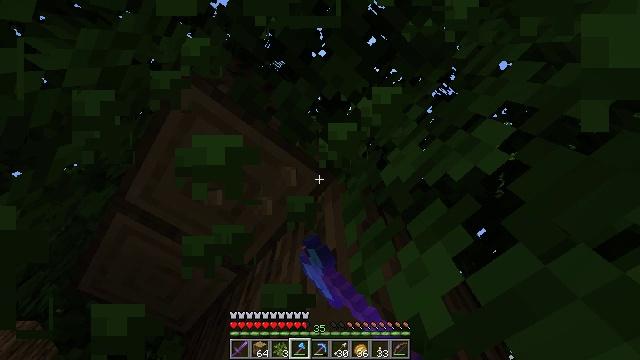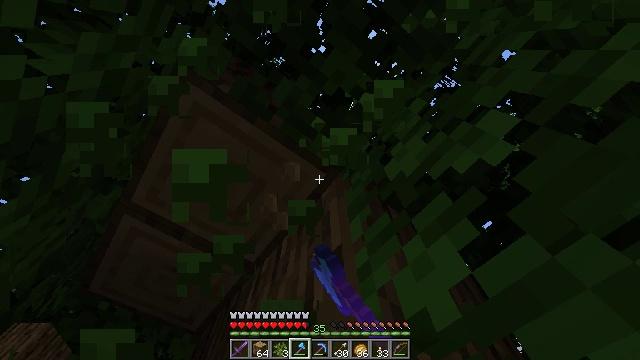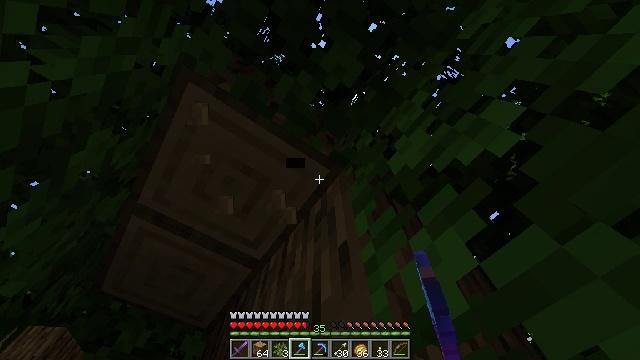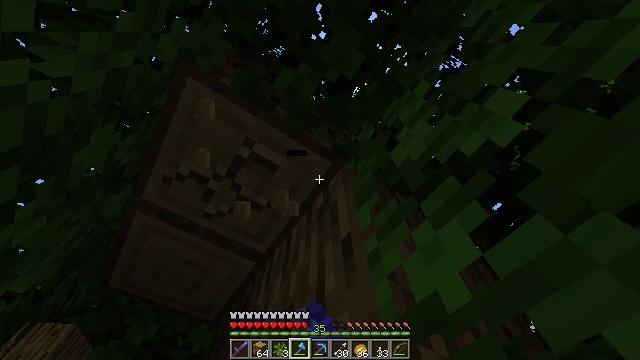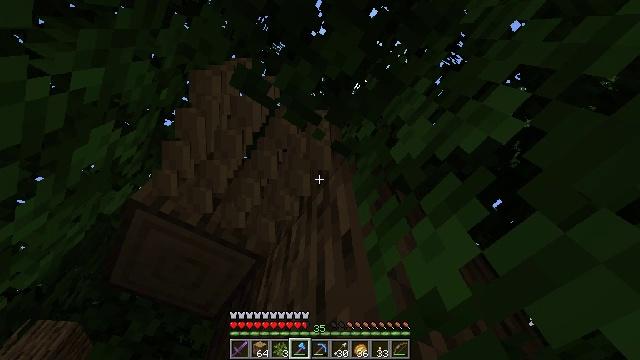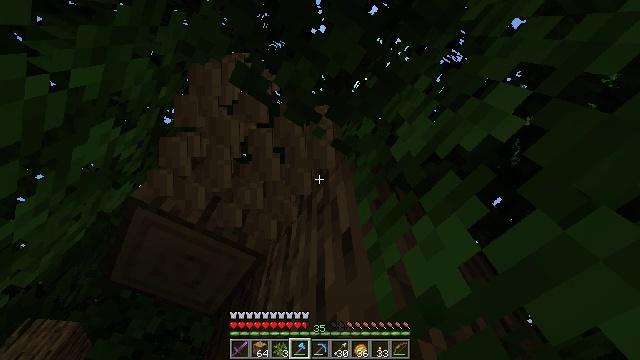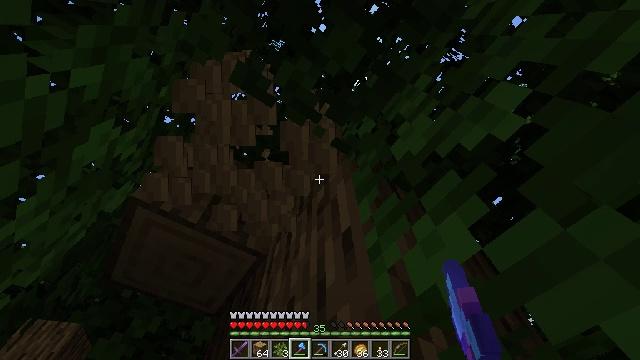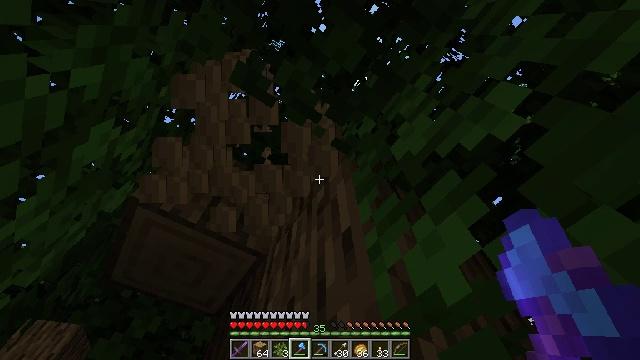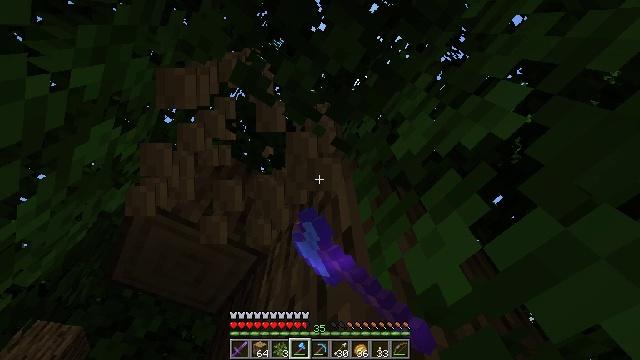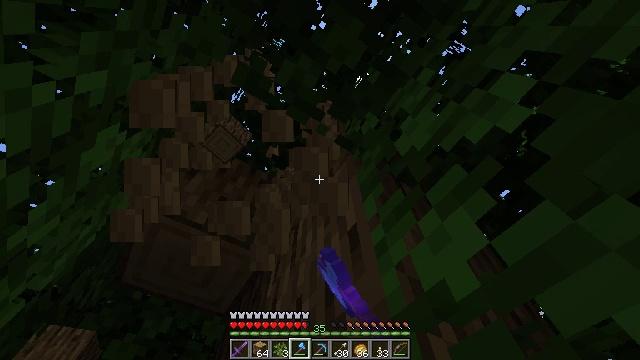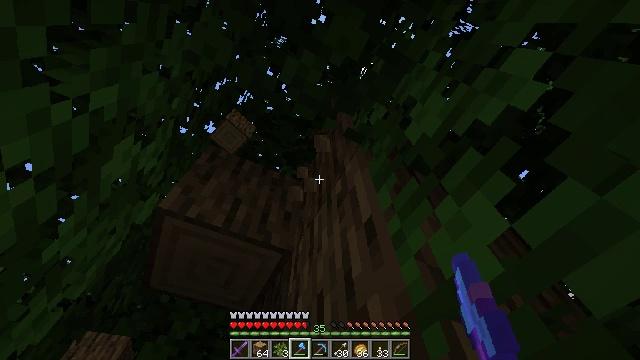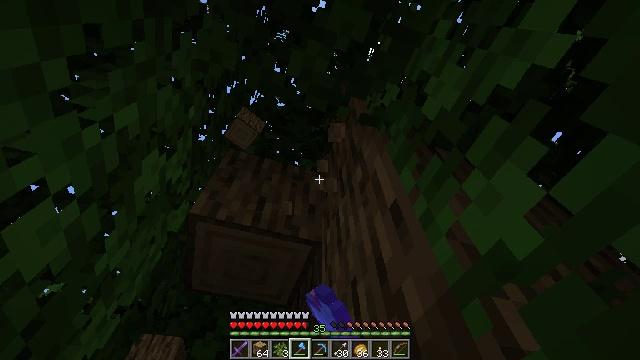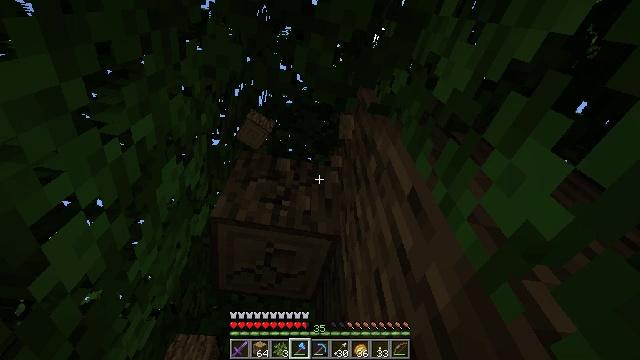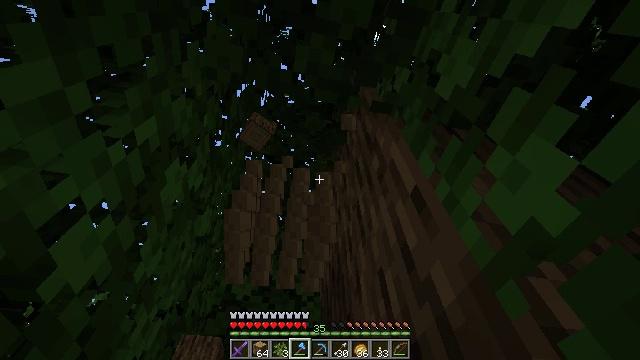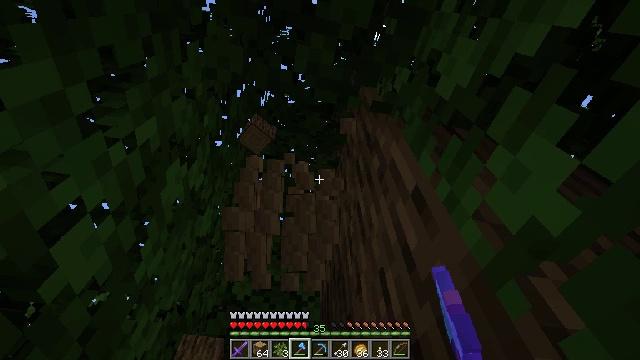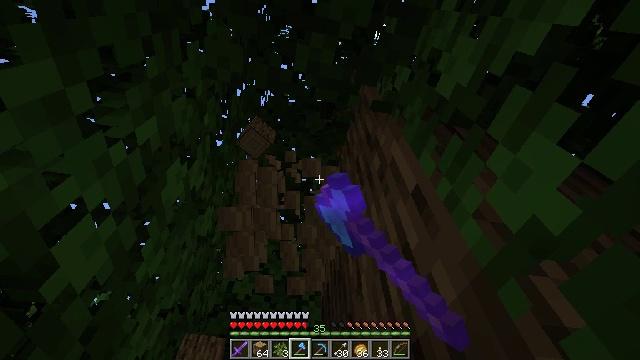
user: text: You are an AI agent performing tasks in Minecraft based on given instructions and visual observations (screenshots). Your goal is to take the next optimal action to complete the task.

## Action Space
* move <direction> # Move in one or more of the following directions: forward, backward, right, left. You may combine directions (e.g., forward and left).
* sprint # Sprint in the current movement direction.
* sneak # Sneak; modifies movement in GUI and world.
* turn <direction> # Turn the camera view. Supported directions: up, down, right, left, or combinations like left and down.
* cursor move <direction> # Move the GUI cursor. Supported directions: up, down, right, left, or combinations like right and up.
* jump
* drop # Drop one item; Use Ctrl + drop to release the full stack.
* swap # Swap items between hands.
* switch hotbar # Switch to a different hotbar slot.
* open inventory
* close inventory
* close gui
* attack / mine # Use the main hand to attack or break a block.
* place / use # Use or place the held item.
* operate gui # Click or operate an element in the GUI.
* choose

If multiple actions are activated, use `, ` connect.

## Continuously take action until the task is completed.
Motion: motion action
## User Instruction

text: Cut down the tree and harvest oak logs.
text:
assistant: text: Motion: turn left, attack / mine
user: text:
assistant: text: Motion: turn left, attack / mine
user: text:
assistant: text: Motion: turn left and down, attack / mine
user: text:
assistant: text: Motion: attack / mine
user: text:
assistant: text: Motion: attack / mine
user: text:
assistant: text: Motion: attack / mine
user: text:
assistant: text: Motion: attack / mine
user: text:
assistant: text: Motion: attack / mine
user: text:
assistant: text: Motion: turn left, attack / mine
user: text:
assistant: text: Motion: turn left and down, attack / mine
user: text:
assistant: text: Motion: turn left and down, attack / mine
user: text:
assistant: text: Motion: turn left and down, attack / mine
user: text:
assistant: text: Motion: turn left, attack / mine
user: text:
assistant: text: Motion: attack / mine
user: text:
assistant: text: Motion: attack / mine
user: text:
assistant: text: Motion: attack / mine
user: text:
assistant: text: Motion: attack / mine
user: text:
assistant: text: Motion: attack / mine
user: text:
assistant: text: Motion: attack / mine
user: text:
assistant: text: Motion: turn down, attack / mine
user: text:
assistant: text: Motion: turn down, attack / mine
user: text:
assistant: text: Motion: turn right and down
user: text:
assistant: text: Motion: move left, turn right and down
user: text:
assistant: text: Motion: move forward and move left, turn down, jump
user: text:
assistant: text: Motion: move forward and move left, turn right and down, jump
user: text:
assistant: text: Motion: move forward and move left, turn right, jump
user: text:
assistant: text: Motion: move forward and move left, turn right, jump
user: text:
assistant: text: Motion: move forward and move left, turn right
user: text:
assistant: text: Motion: move forward and move left, turn right
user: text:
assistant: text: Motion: move forward and move left, turn right